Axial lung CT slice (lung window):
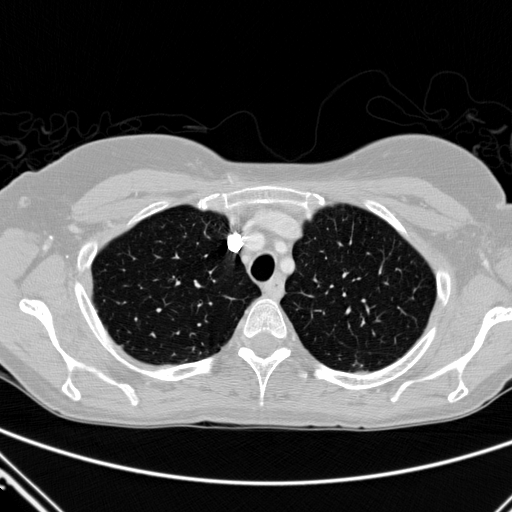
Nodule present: no